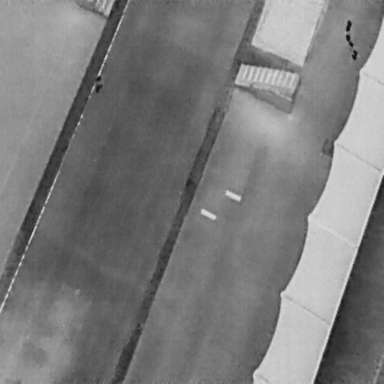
There is a Person in the infrared image.